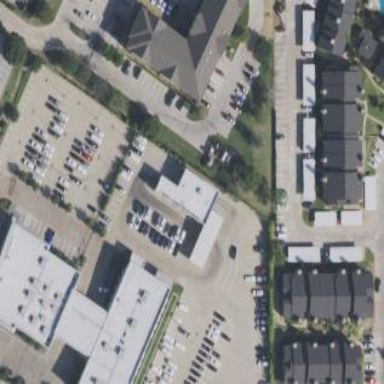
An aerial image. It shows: Retail building that houses car shop.